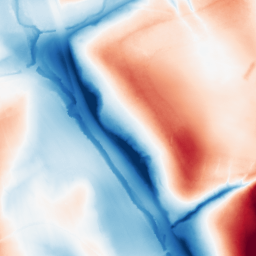
Category: classical
Decomposition family: gaussian_anisotropic
Decomposition parameters: sigma_x: 50
sigma_y: 2
Upsampling method: cubic_catmull_rom
Upsampling parameters: scale: 8
Upsampling scale: 8